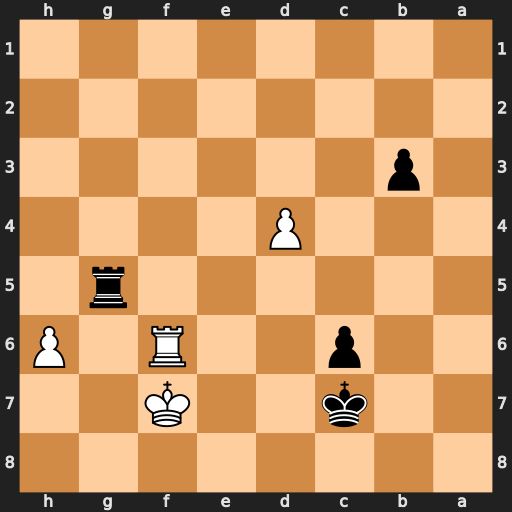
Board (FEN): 8/2k2K2/2p2R1P/6r1/3P4/1p6/8/8
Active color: b
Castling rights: -
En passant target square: -
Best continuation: b2 Rf1 Rf5+ Rxf5 b1=Q